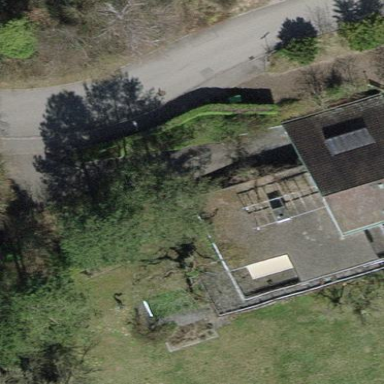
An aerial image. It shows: Simple house.